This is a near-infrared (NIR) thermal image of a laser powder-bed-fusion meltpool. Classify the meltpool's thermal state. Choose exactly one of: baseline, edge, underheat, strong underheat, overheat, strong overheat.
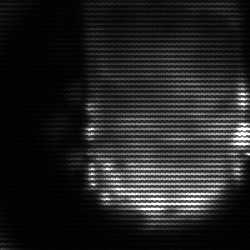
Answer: baseline